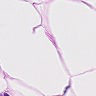
Metastatic tissue present: no